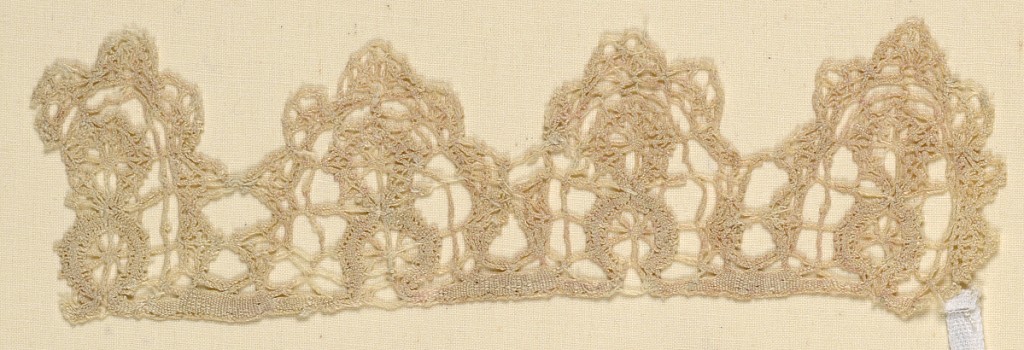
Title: Border
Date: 17th century
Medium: silk Technique: bobbin lace, continuous braid-like
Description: Border of pendants filled with abstract circular motifs. Pattern connected by brides.